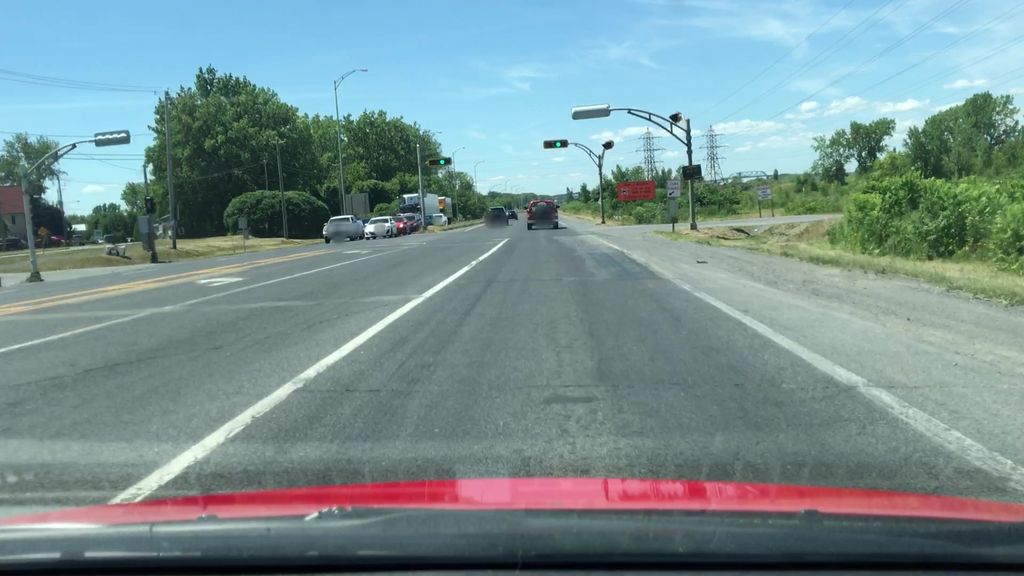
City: montreal